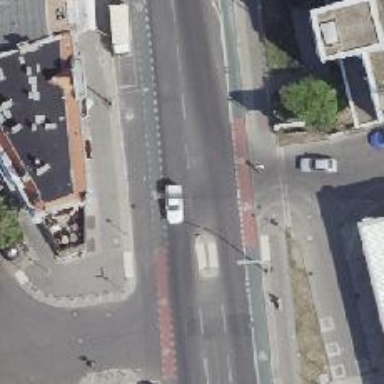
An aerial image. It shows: Secondary road with asphalt surface and separate sidewalks. There are green lane markings for both the cycle lanes.